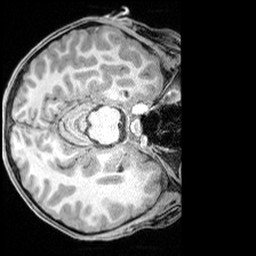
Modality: T1w
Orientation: axial
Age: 9
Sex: male
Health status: ill
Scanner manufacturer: siemens
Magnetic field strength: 3 T
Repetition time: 1.6 s
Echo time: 0.00179 s